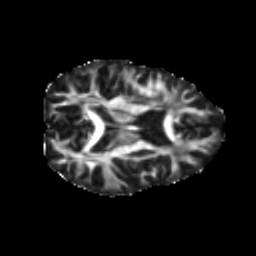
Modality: FA
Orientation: axial
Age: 35
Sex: female
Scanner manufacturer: ge
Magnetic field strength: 3 T
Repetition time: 7.8 s
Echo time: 0.0606 s